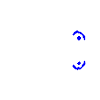
Particle: proton